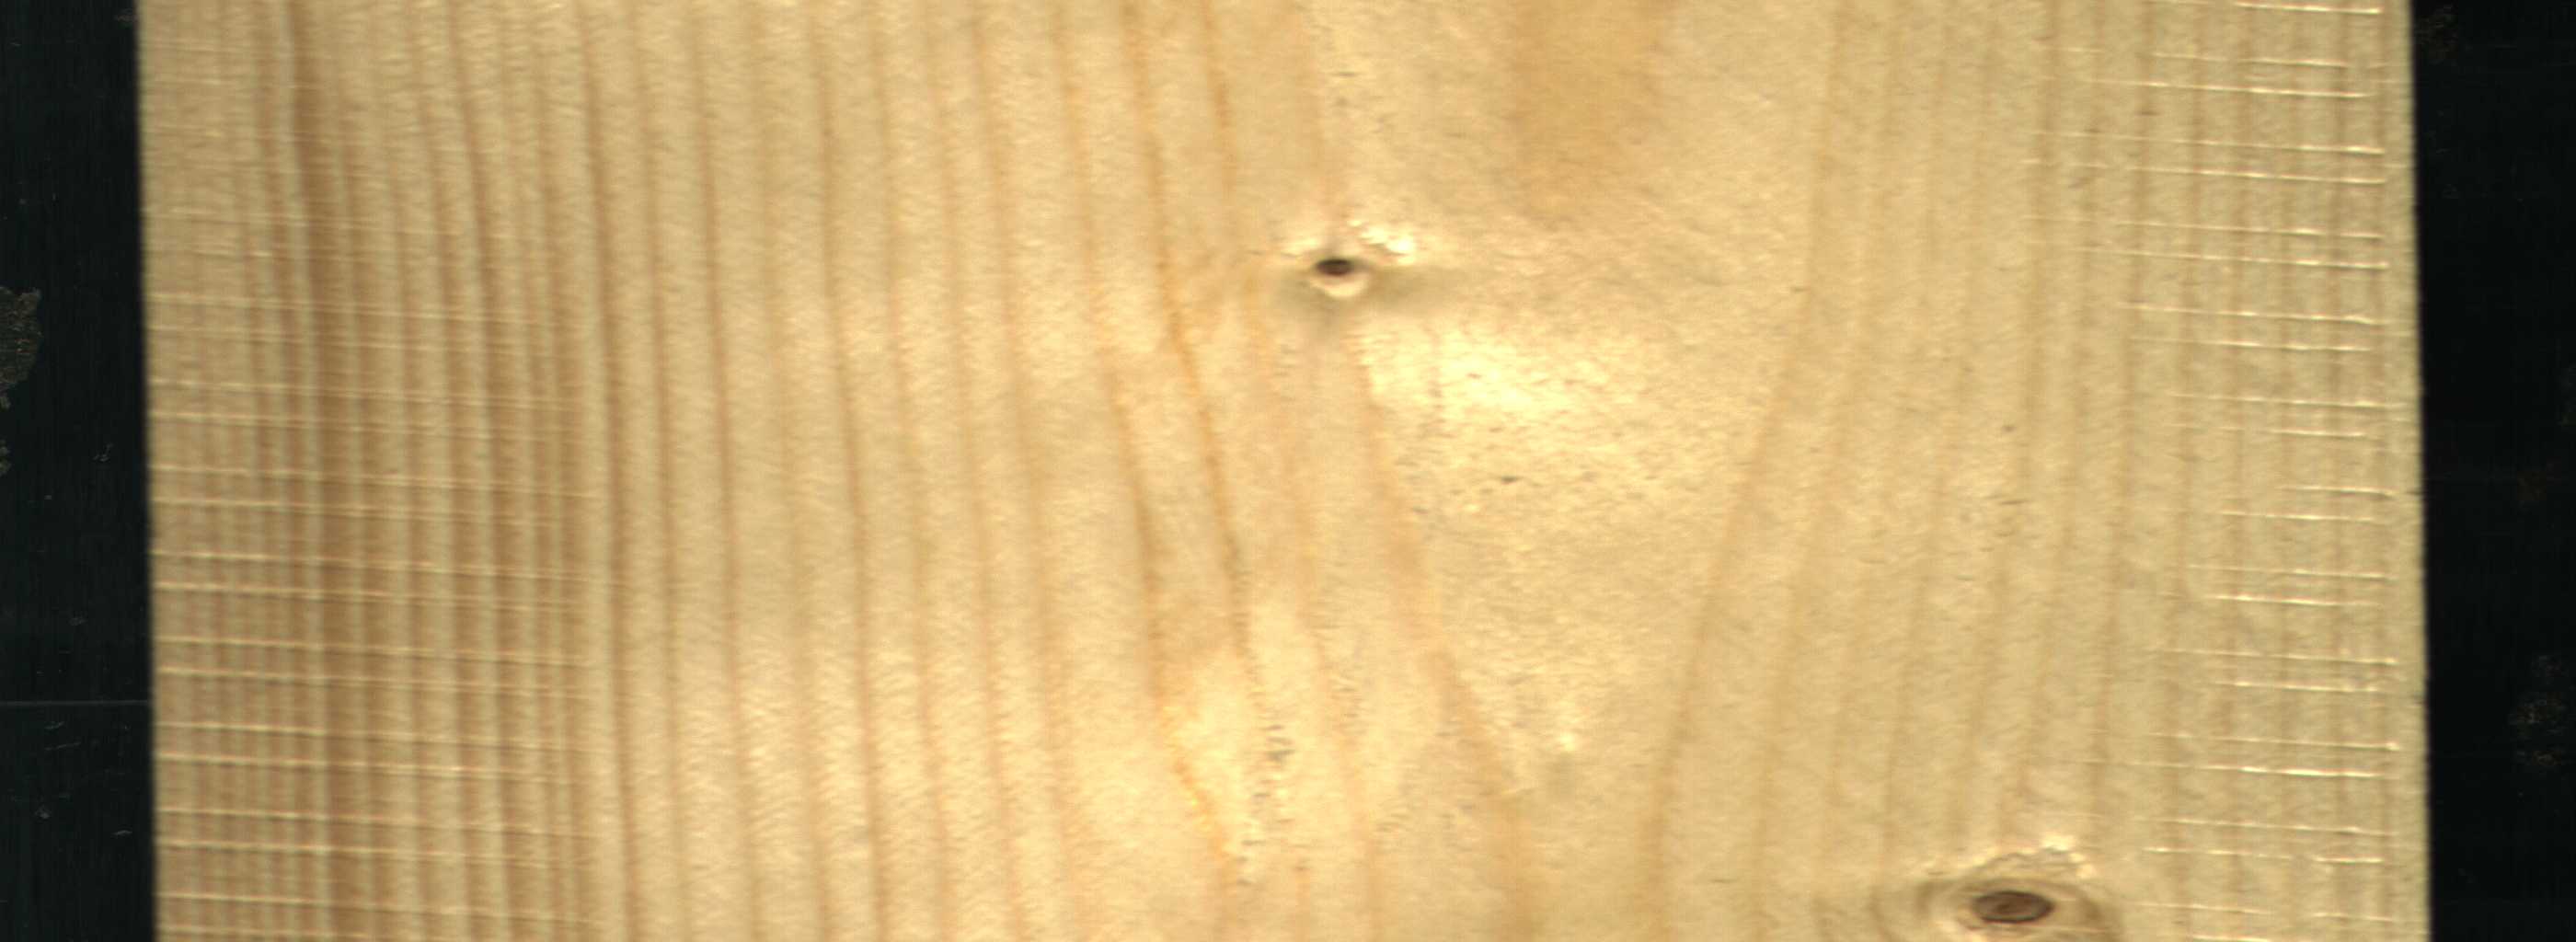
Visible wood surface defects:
Dead_Knot
Live_Knot